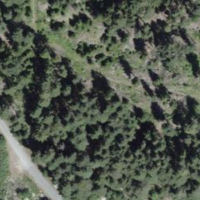
EUNIS habitat code: 43
Species observed at this site:
Artemisia vulgaris